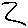
Label: zigzag